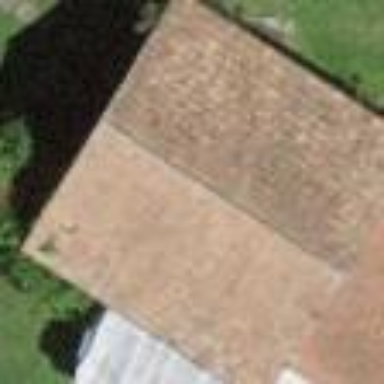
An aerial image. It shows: Rural barn.